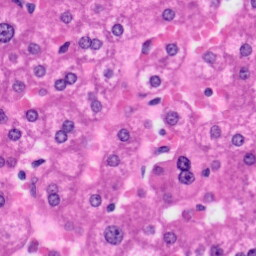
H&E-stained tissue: Liver